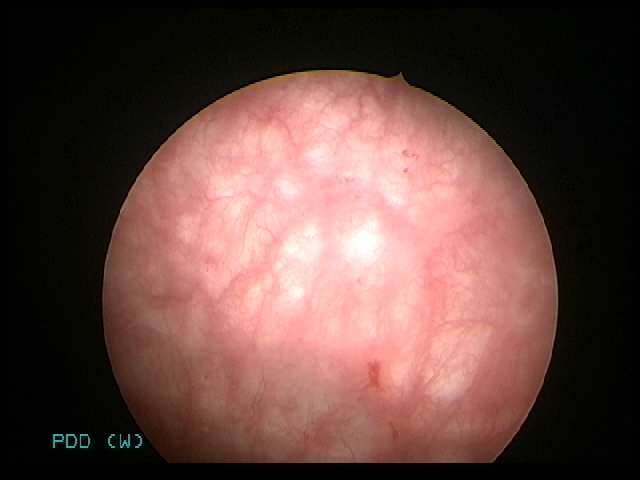
Modality: WLC
Class: Malignant
Subclass: CIS
Lesion: L2
Stage: Tis
Morphology: Non-papillary
Bladder cancer association: Yes